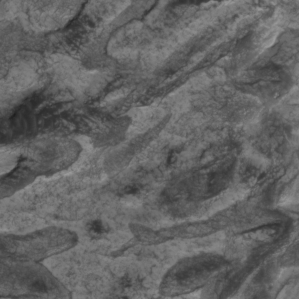
Label: non_frost